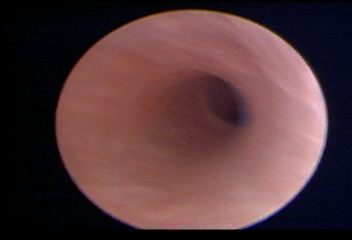
Modality: WLC
Class: Normal mucosa
Bladder cancer association: No